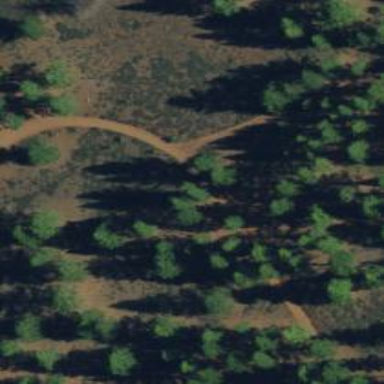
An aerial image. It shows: Path.